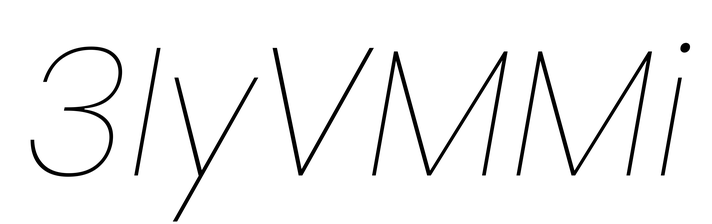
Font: Poppins-ThinItalic